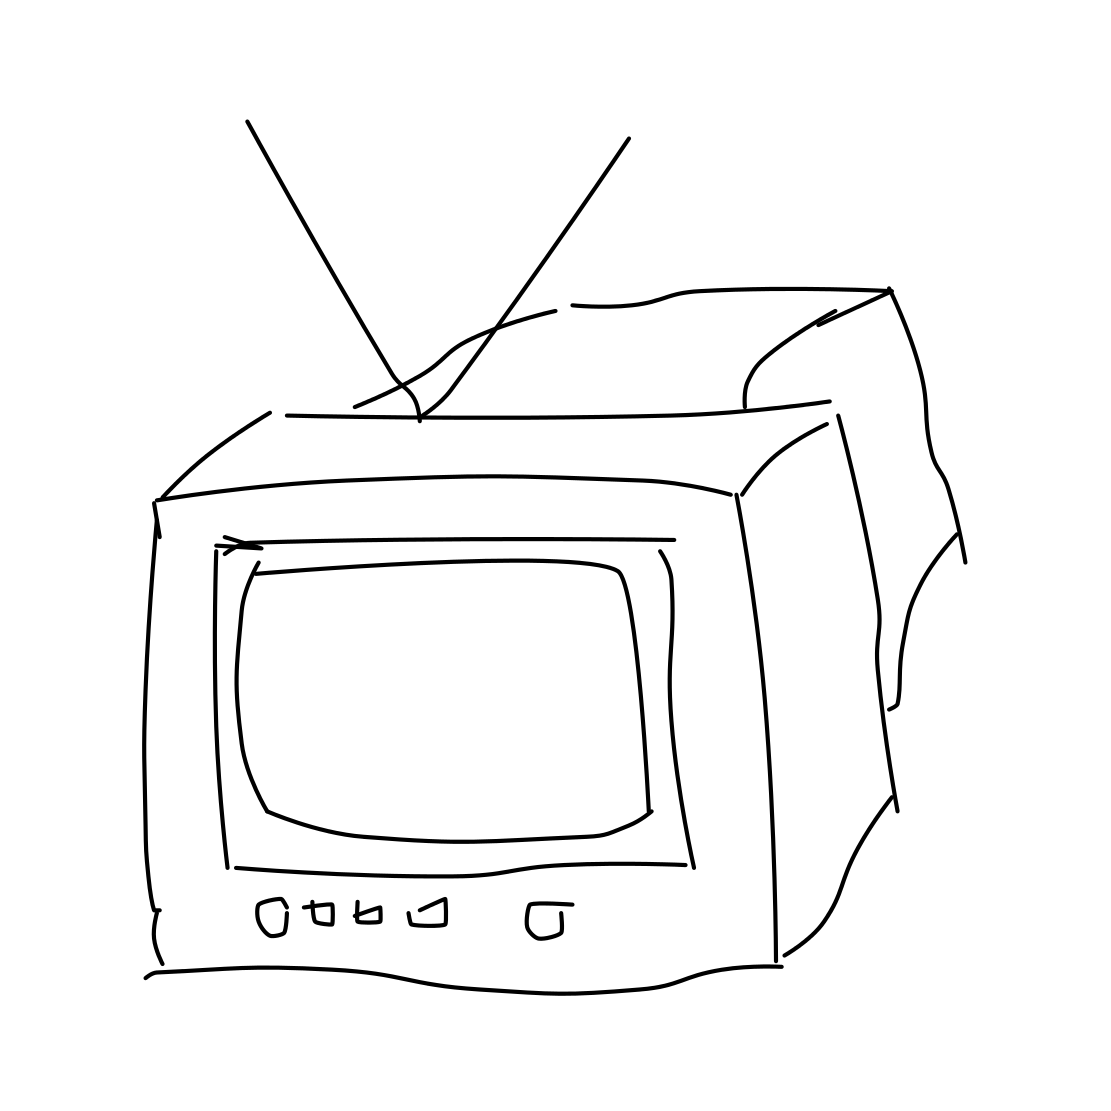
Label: tv